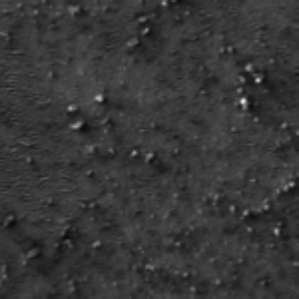
Label: frost